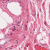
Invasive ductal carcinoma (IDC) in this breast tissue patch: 0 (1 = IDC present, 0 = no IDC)